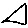
Label: triangle